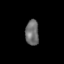
Tissue: lung
Cell type: Myeloid cells
Senescence score: 0.1963
Nuclear area (px): 328
Mean DAPI intensity: 111.418